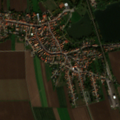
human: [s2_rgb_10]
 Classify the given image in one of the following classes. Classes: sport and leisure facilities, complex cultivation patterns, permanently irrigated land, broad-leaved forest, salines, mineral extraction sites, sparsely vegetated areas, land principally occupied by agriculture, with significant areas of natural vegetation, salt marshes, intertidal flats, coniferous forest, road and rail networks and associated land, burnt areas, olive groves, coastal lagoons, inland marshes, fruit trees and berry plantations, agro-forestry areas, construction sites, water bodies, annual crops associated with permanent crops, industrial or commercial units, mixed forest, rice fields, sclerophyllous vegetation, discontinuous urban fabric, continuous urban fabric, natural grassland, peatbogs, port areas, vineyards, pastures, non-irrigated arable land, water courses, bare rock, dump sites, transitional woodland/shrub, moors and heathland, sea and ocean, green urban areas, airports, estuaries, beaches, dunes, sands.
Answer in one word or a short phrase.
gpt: discontinuous urban fabric, non-irrigated arable land, land principally occupied by agriculture, with significant areas of natural vegetation, water bodies